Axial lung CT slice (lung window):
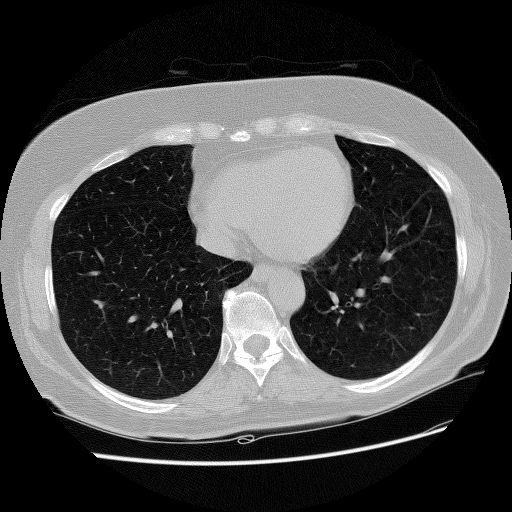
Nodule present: no